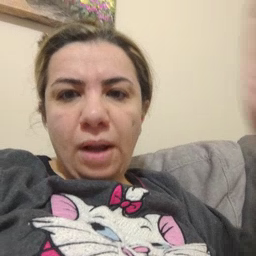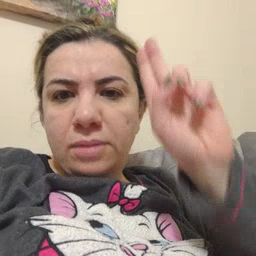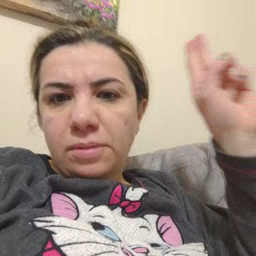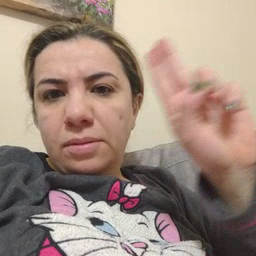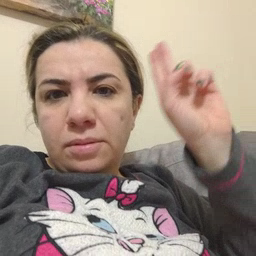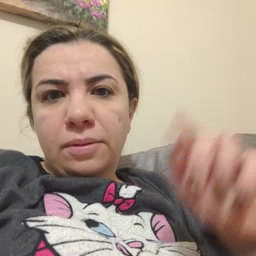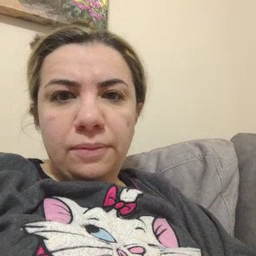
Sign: uncle